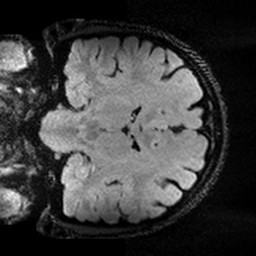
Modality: FLAIR
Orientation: coronal
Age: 25
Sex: female
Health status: healthy
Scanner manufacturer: ge
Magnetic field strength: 3 T
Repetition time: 5 s
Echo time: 0.08963 s